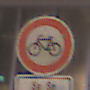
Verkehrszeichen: VerbotRadverkehr
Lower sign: ZeitangabenMitBeschraenkungAufWochentage9
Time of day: NotSpecified
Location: Indoor (Urban)
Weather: NotSpecified
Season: NotSpecified
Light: Artificial